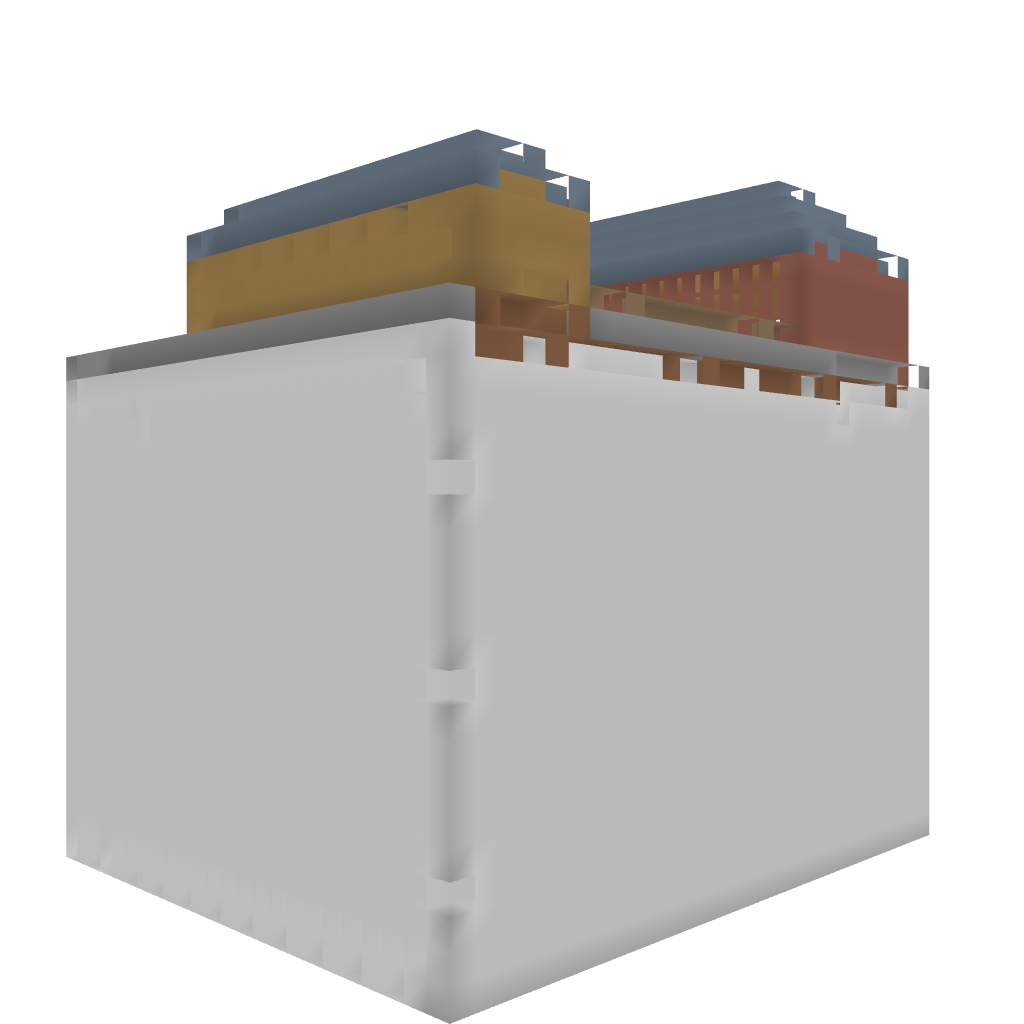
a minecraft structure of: Auto Animal Slaughter